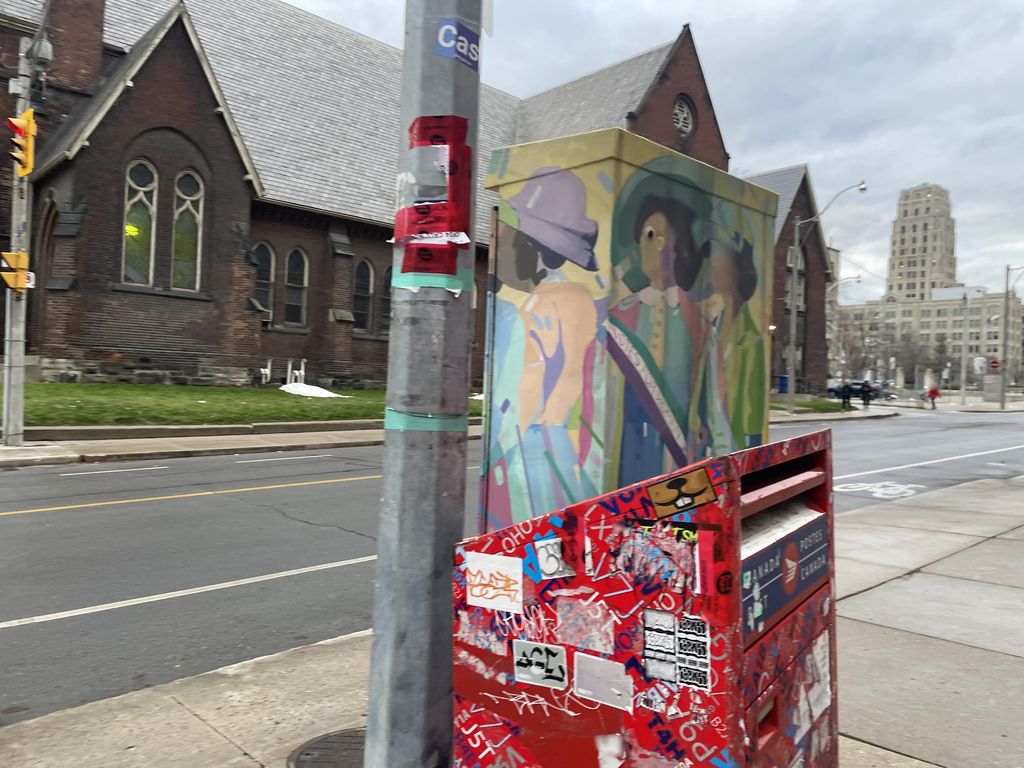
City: toronto